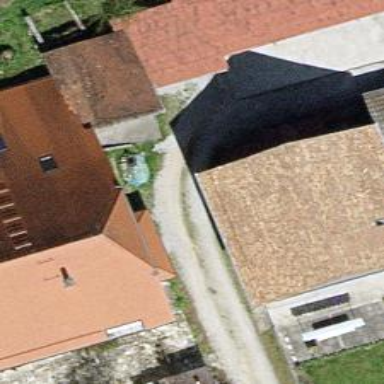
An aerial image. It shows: Driveway.